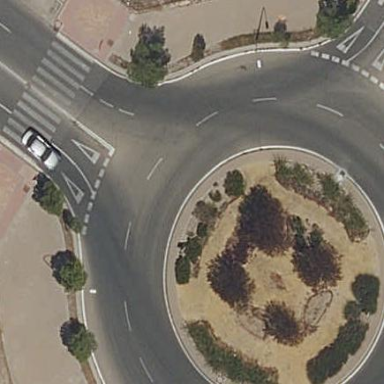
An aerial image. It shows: Roundabout on residential road.